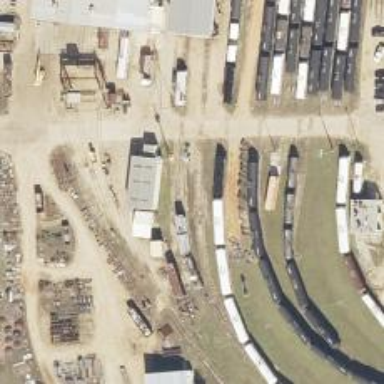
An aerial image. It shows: Railway spur service.